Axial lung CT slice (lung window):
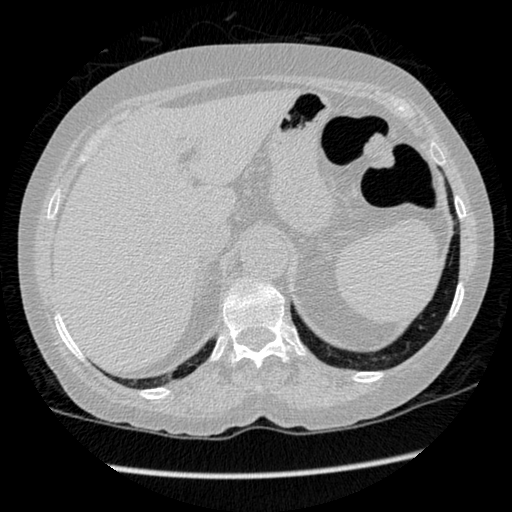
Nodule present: no